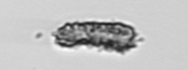
Label: Pseudochattonella_farcimen